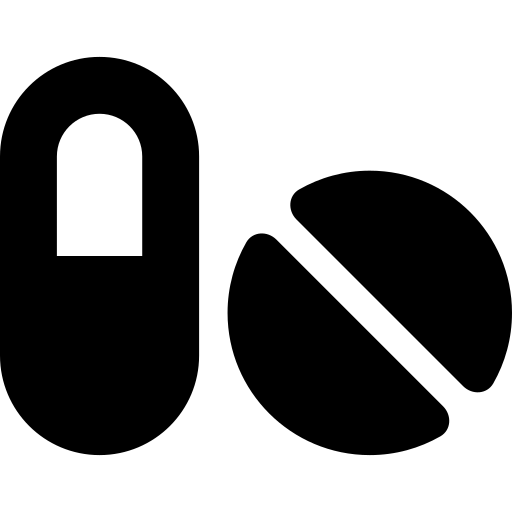
Tags: icon, FontAwesome, fa-icon, solid, pills